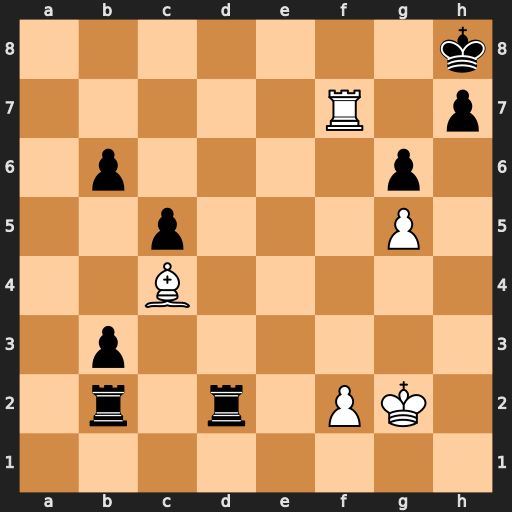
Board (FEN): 7k/5R1p/1p4p1/2p3P1/2B5/1p6/1r1r1PK1/8
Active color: w
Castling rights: -
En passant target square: -
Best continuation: Rf8+ Kg7 Rg8#